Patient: sex F, age 48
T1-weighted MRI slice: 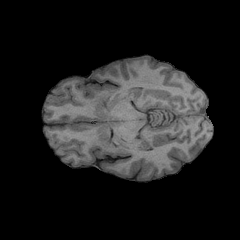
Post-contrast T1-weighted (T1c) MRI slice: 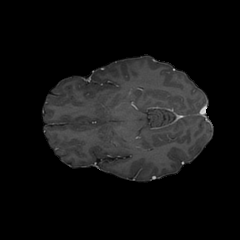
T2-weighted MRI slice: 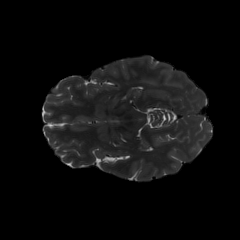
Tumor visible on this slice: yes
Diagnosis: Astrocytoma, IDH-mutant
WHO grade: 3